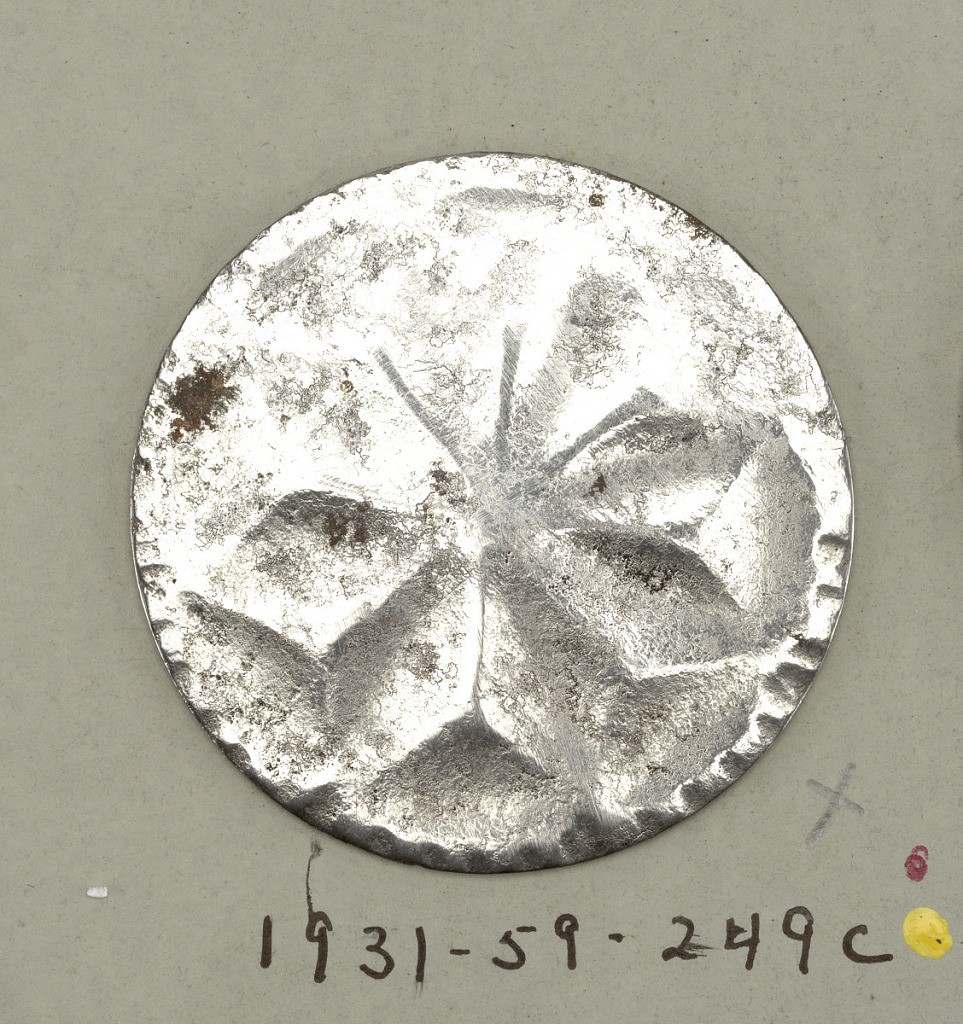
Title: Button
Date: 19th century
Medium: Steel
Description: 1931-59-249-c: Flat buttons ornamented with eight pointed star wi...